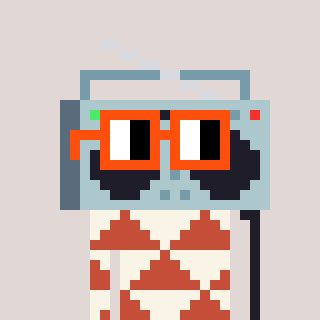
a pixel art character with square orange glasses, a boombox-shaped head and a rust-colored body on a warm background